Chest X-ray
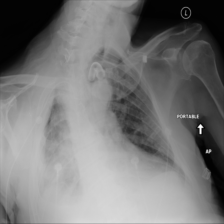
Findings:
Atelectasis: negative
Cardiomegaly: negative
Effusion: negative
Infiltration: negative
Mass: positive
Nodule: negative
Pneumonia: negative
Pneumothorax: negative
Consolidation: negative
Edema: negative
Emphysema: negative
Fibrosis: negative
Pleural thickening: negative
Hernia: negative